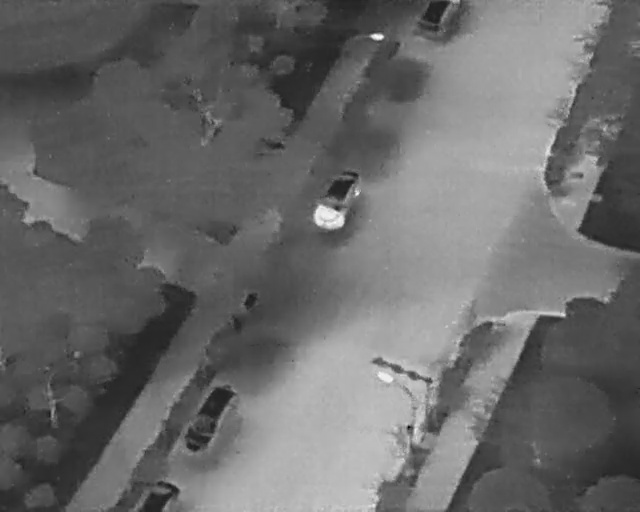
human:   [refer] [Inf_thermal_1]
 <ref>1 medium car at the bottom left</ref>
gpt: <box>[[22, 92, 27, 101, 2]]</box>